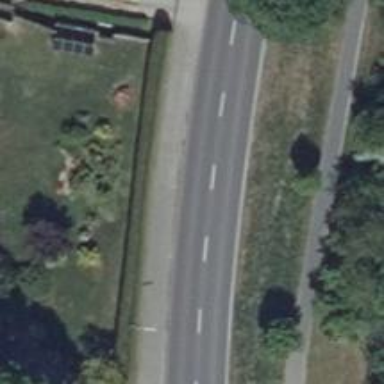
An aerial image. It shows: Footway.